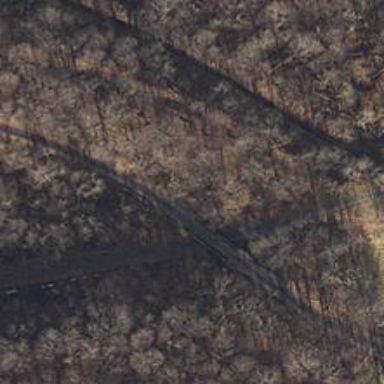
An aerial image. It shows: Preserved railway bridge with rails.